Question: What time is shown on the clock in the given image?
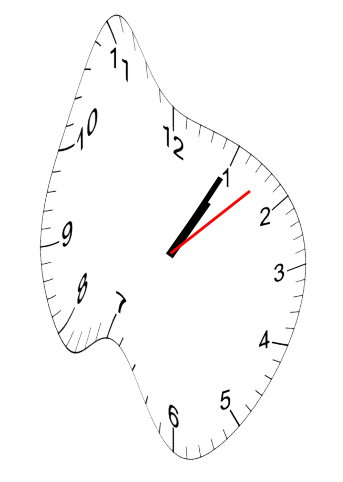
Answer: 01:05:08